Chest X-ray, AP view. Patient: 69 years old, sex M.
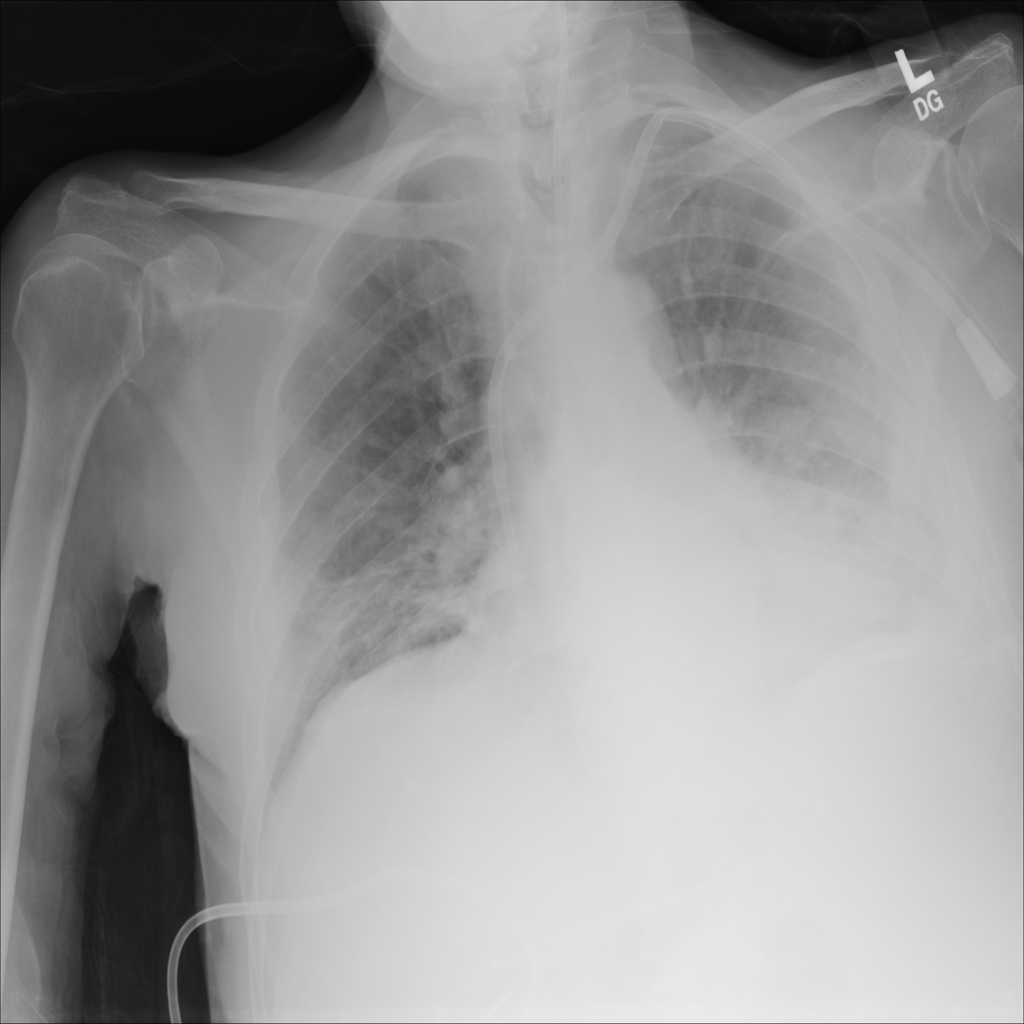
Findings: No Finding